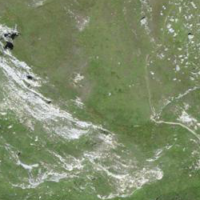
EUNIS habitat code: 26
Species observed at this site:
Aster alpinus